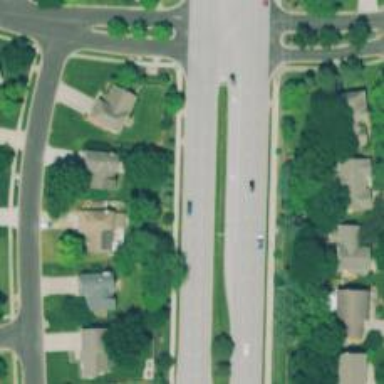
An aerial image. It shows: Dash road marking.